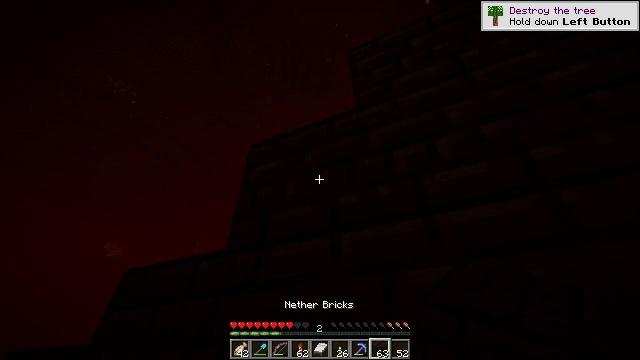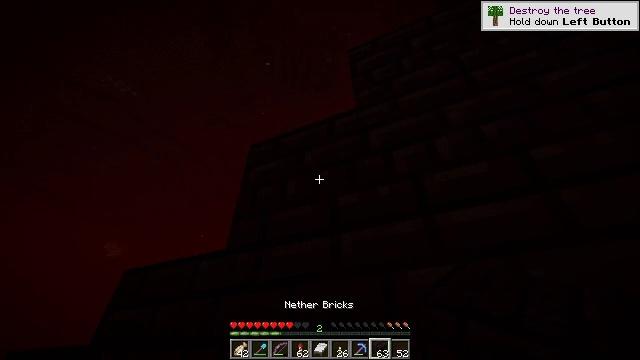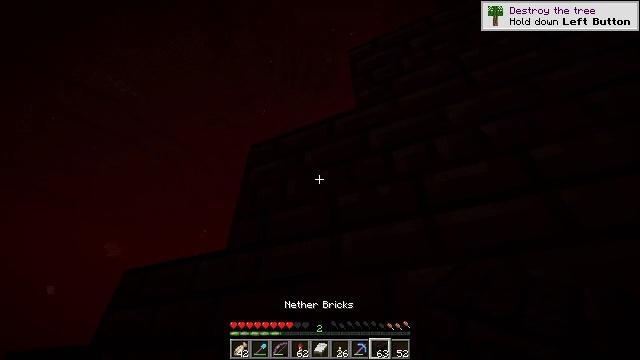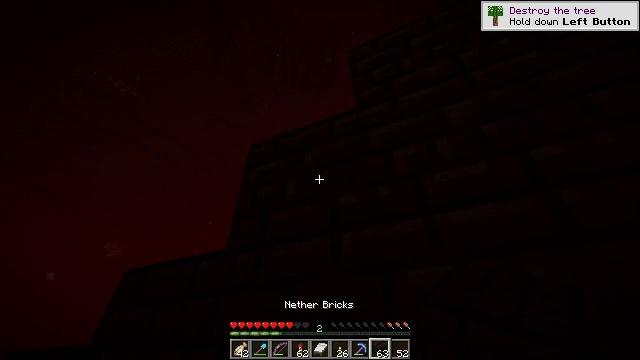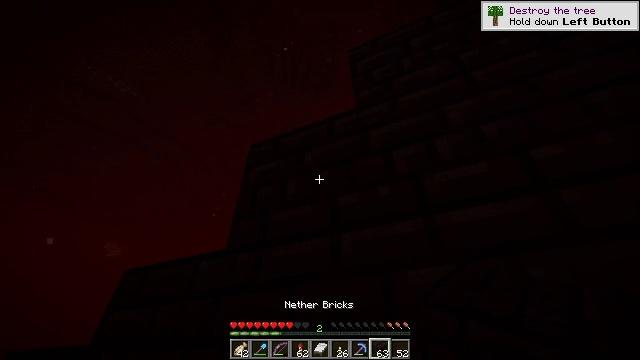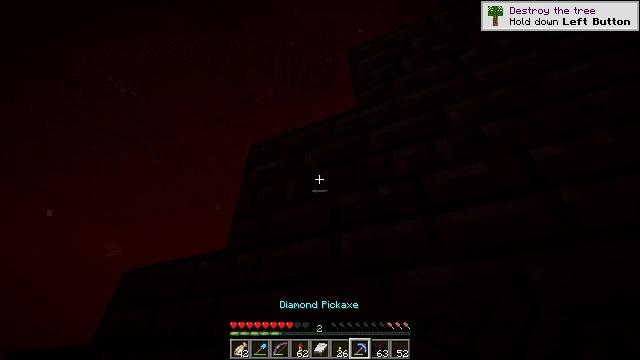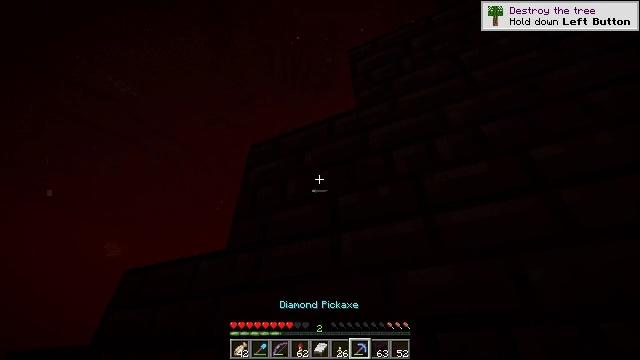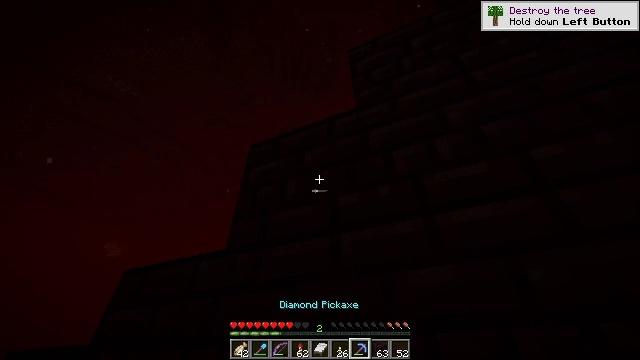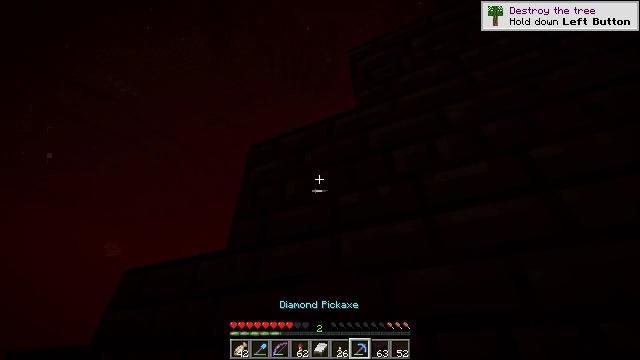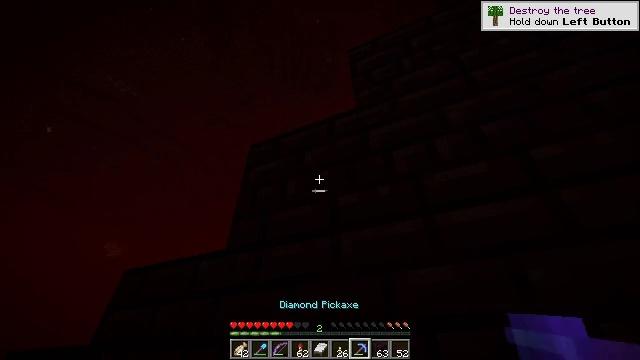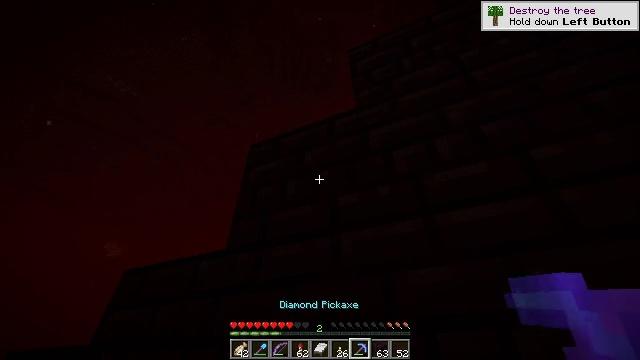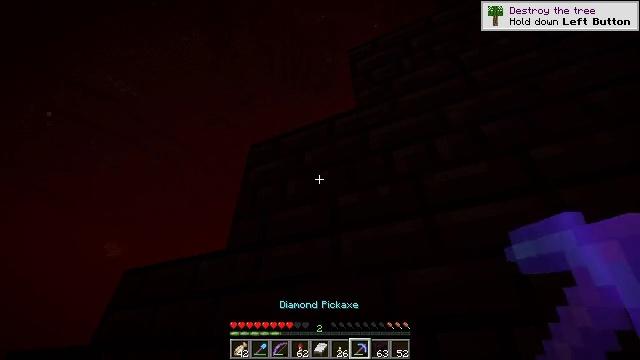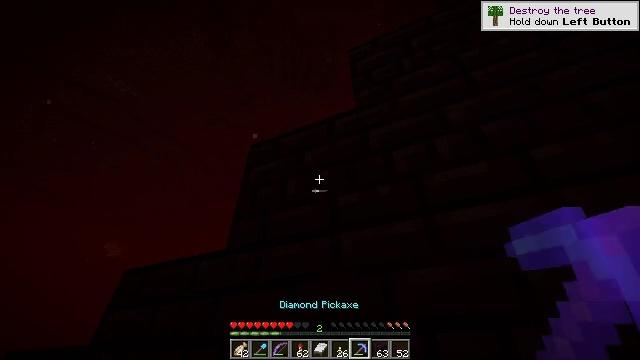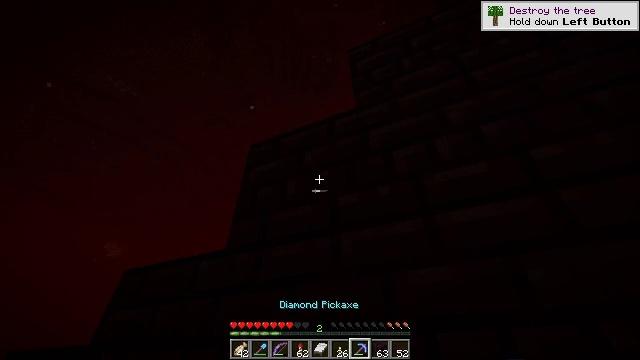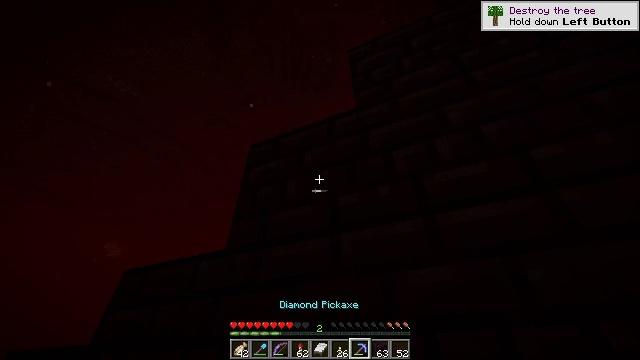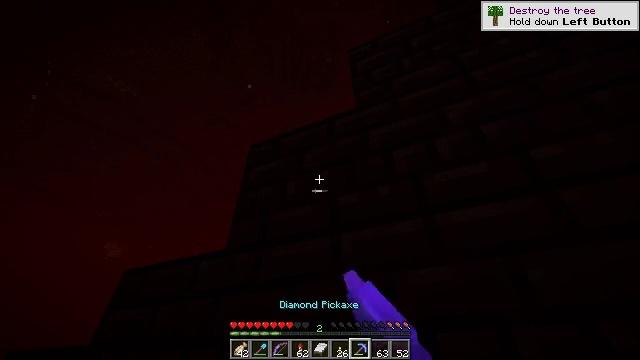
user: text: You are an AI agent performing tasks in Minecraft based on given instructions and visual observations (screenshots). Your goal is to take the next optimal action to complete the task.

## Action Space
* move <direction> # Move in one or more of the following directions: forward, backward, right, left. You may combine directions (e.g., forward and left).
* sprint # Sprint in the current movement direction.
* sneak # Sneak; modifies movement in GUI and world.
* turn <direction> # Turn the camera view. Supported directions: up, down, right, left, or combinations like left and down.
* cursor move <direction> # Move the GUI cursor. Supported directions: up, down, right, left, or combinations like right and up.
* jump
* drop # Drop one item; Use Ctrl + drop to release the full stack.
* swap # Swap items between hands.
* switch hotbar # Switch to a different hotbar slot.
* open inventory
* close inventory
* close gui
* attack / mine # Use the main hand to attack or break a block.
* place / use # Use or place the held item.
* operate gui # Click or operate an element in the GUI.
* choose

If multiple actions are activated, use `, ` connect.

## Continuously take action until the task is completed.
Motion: motion action
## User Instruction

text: Attack the nether brick slab to gather it.
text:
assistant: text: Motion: sneak
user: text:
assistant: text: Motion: sneak
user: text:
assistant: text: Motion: sneak
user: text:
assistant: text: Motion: sneak
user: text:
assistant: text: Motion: sneak
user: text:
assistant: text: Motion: sneak
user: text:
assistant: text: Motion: sneak
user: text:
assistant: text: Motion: sneak
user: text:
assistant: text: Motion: sneak
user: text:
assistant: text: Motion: sneak
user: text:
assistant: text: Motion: sneak
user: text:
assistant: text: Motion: sneak
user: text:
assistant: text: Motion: sneak
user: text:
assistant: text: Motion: sneak, attack / mine
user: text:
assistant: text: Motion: sneak, attack / mine
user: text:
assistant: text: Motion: sneak, attack / mine
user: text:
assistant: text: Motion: sneak
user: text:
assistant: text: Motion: sneak
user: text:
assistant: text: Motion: sneak
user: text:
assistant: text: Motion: sneak
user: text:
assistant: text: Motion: sneak
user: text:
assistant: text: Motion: sneak
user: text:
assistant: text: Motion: sneak
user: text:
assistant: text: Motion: sneak
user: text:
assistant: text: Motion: sneak
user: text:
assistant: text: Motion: sneak, attack / mine
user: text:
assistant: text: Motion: sneak, attack / mine
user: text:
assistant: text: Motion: sneak, attack / mine
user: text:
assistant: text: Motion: sneak, attack / mine
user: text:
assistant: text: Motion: sneak, attack / mine